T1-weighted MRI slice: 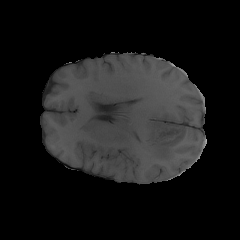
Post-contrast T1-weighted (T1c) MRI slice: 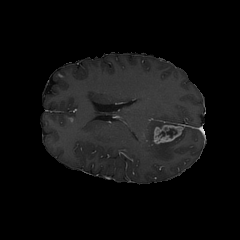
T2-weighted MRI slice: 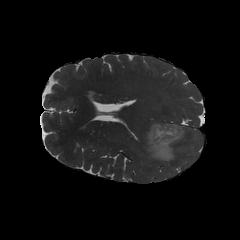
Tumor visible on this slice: yes